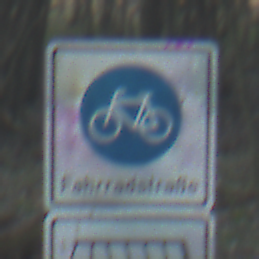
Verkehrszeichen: BeginnFahrradstrasse
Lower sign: MehrspurigeFahrzeugeFrei5
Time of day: SunriseSunset
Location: Outdoor (Nature)
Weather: Clear
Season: Winter
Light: Natural